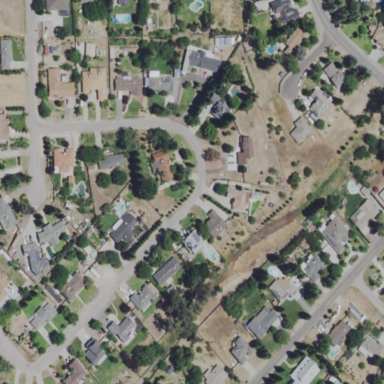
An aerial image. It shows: Residential area consisting of single-family homes.